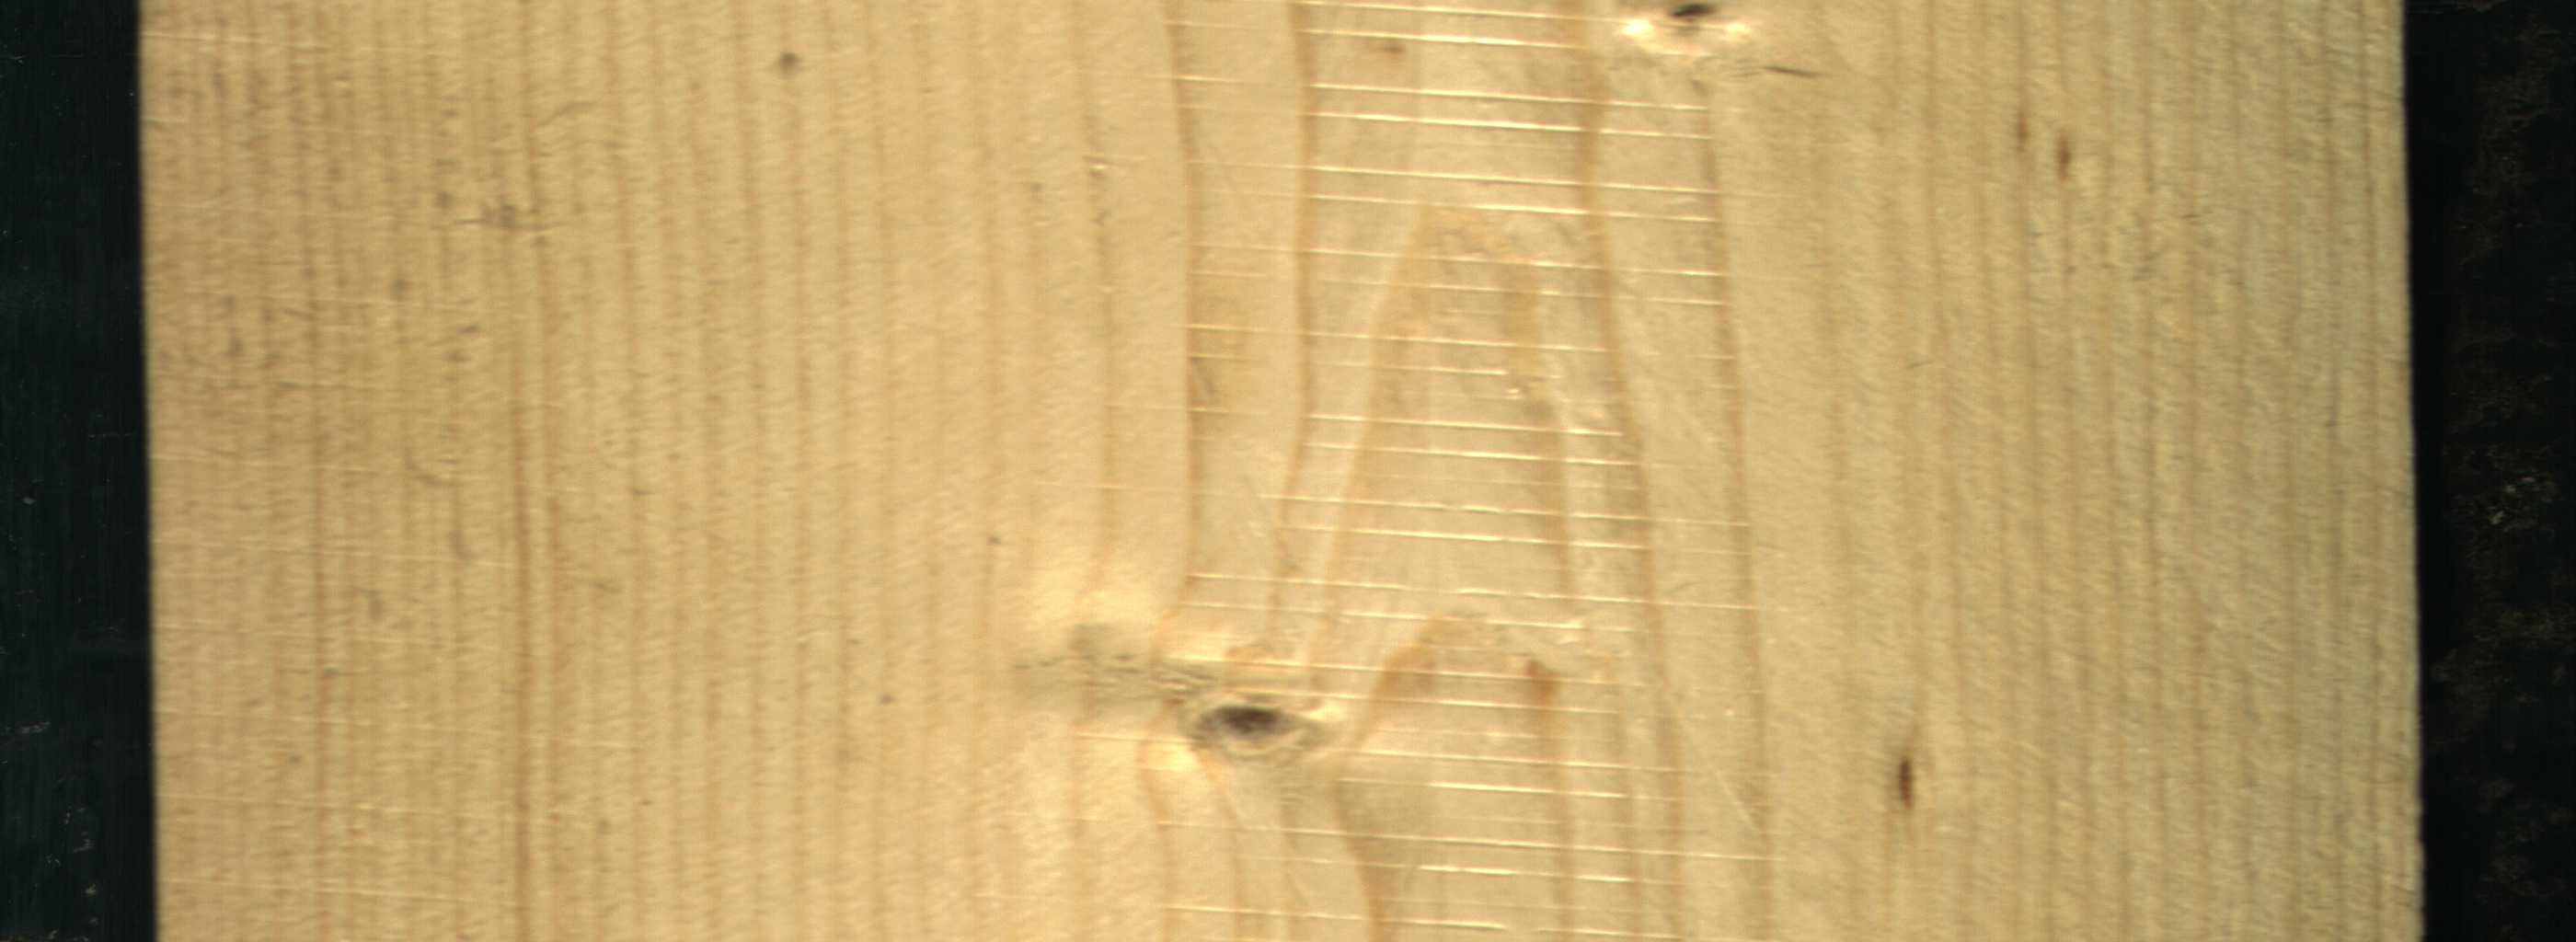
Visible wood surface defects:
Live_Knot